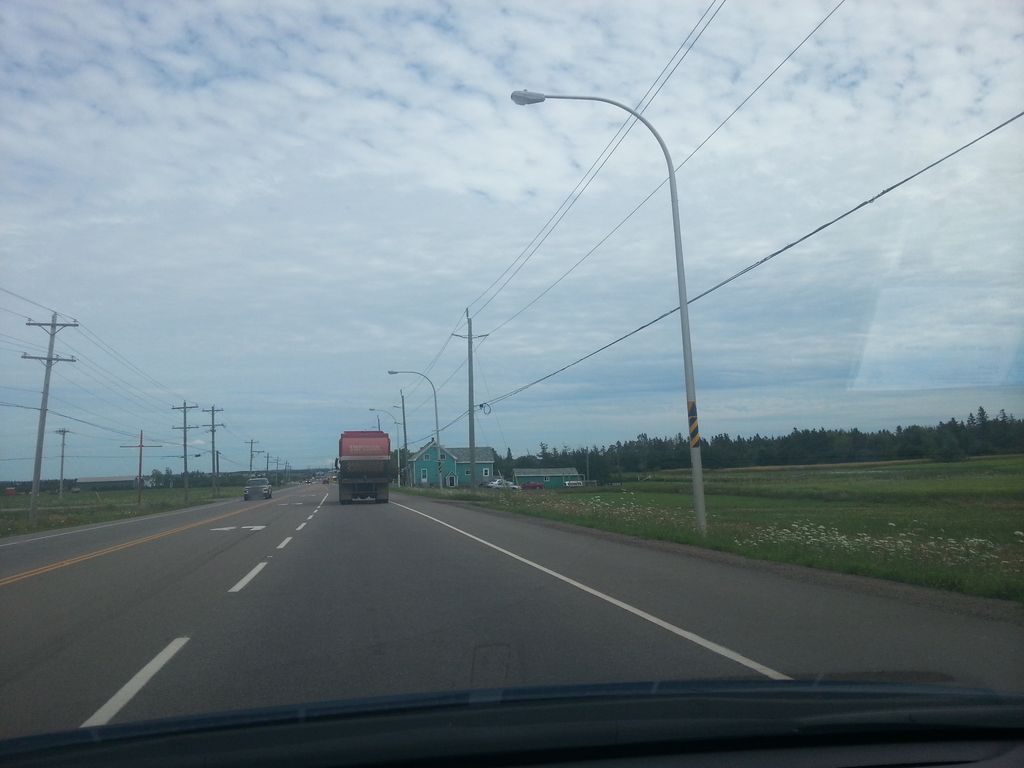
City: charlottetown